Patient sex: M
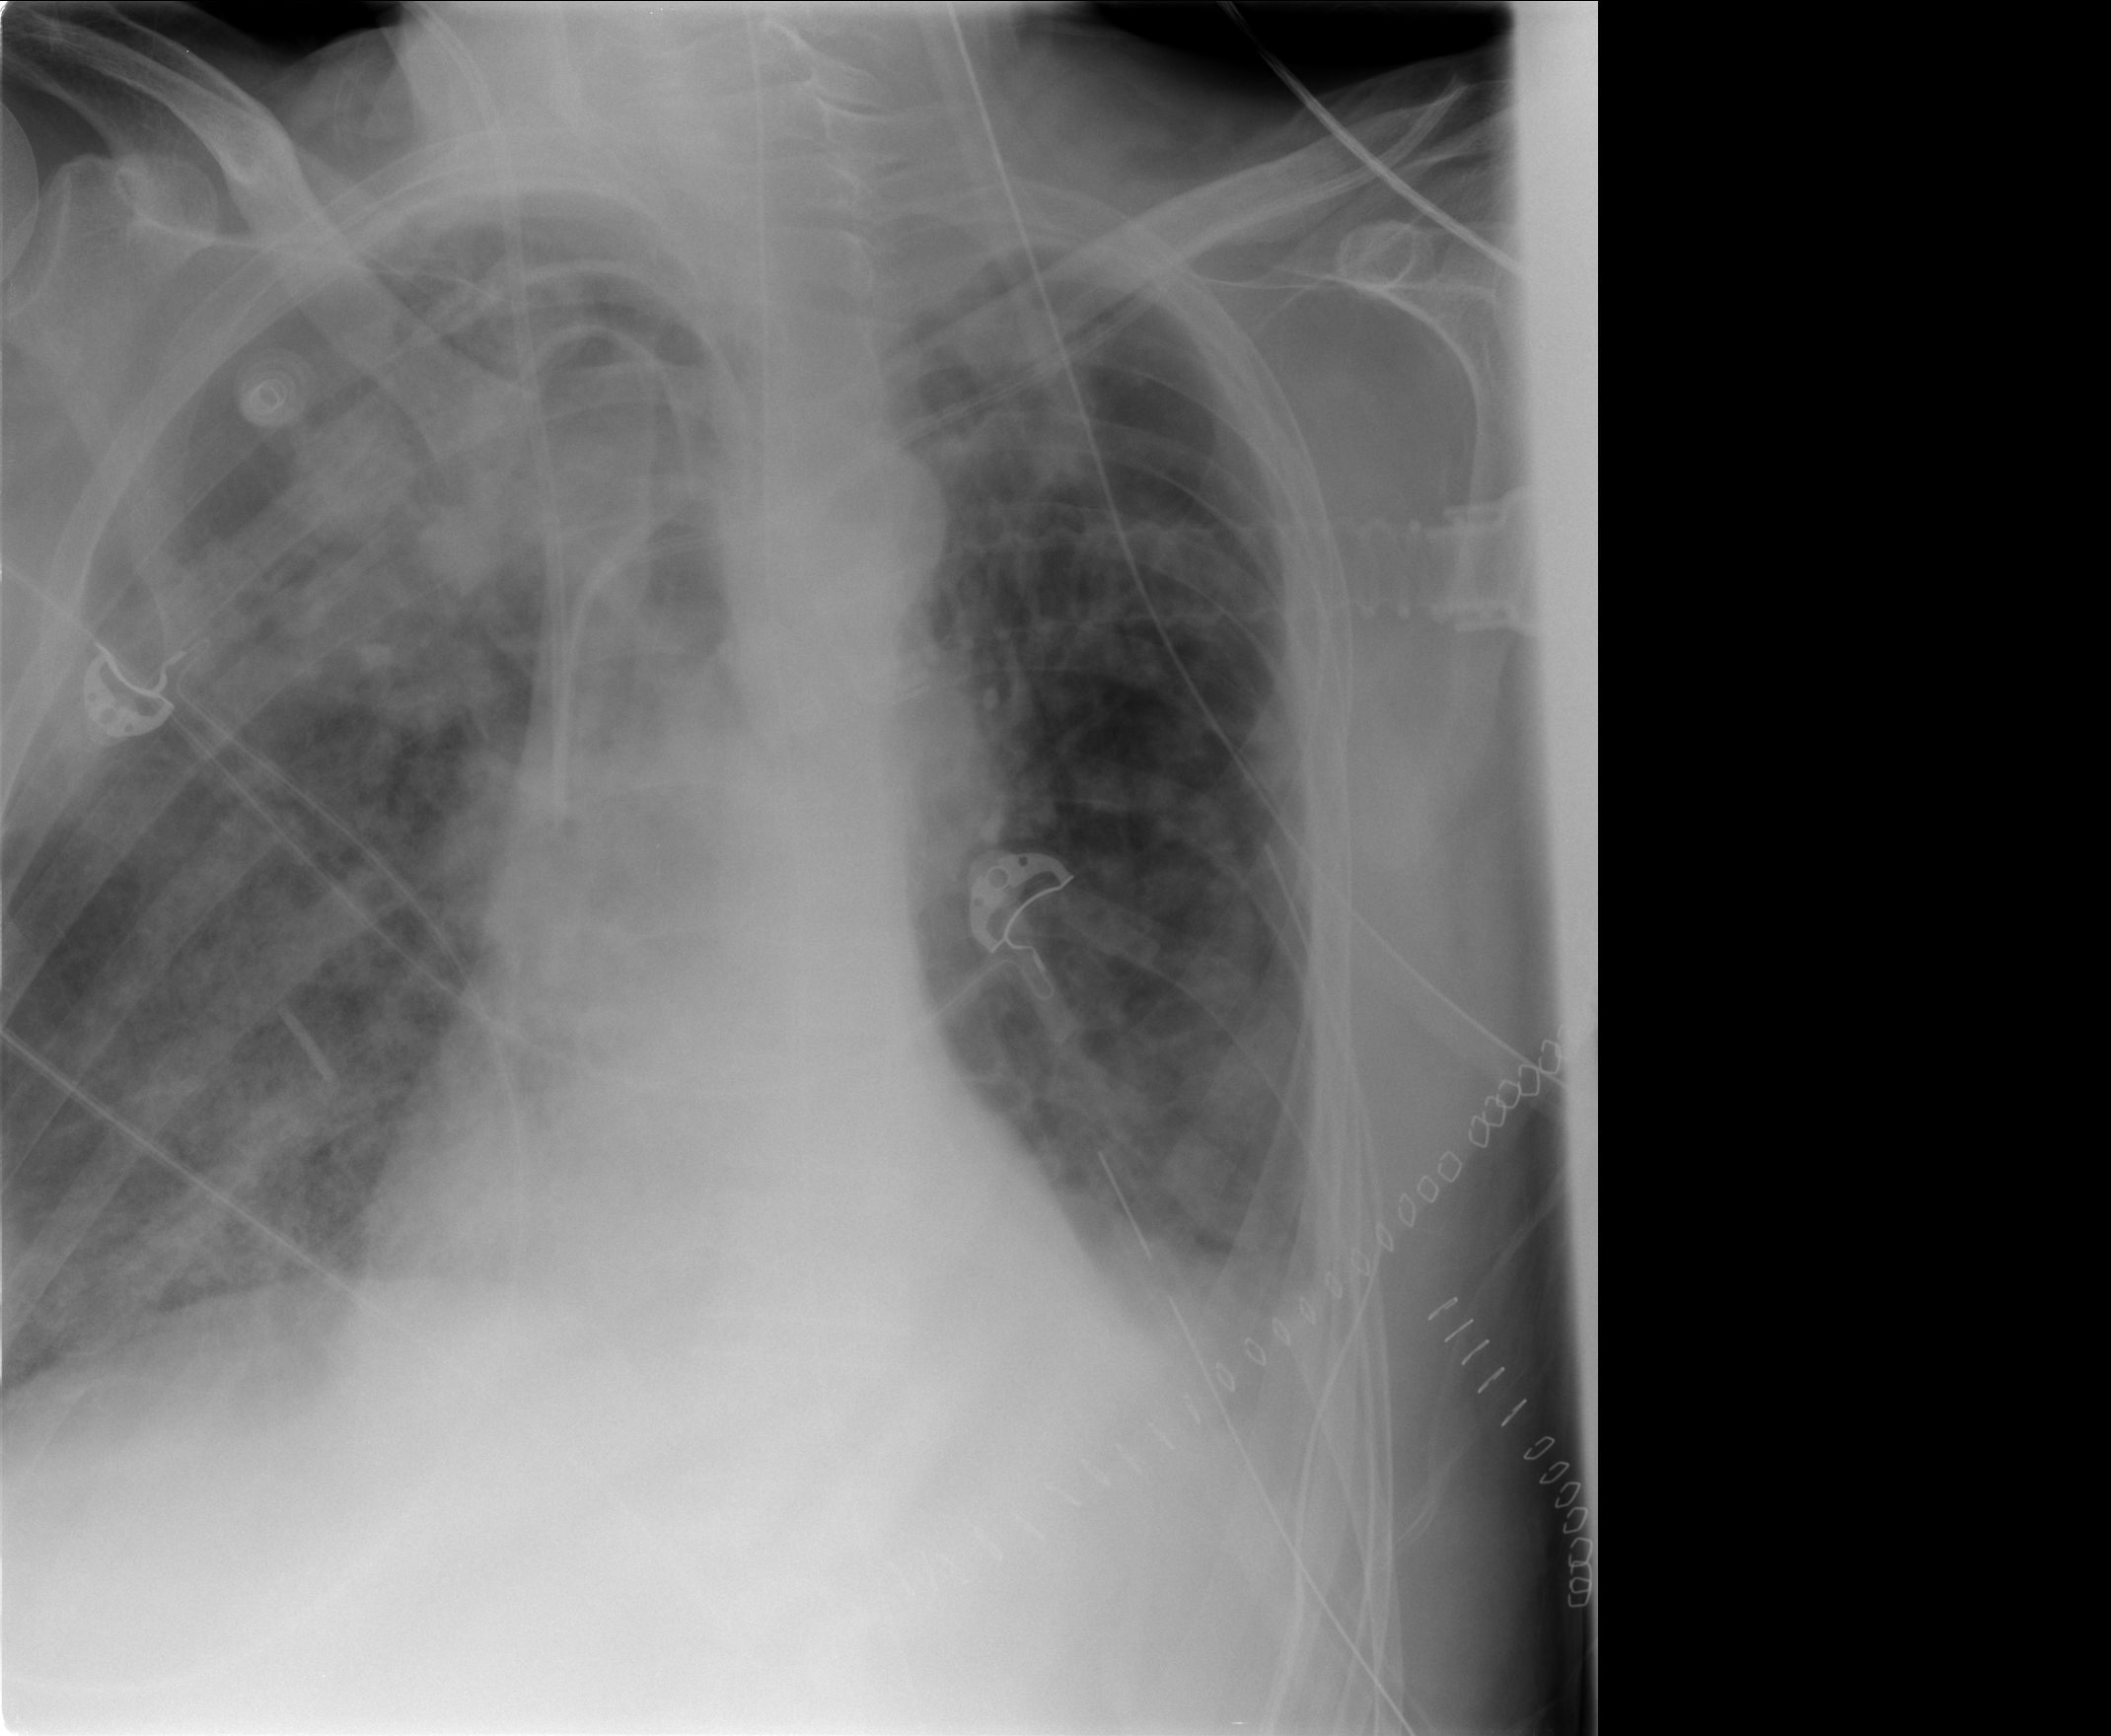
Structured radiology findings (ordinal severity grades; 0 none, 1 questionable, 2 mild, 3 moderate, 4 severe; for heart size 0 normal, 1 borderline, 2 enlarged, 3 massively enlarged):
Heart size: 0
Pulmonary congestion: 2
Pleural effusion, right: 2
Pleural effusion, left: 2
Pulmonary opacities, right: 3
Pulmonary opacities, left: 2
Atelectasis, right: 2
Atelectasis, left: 2